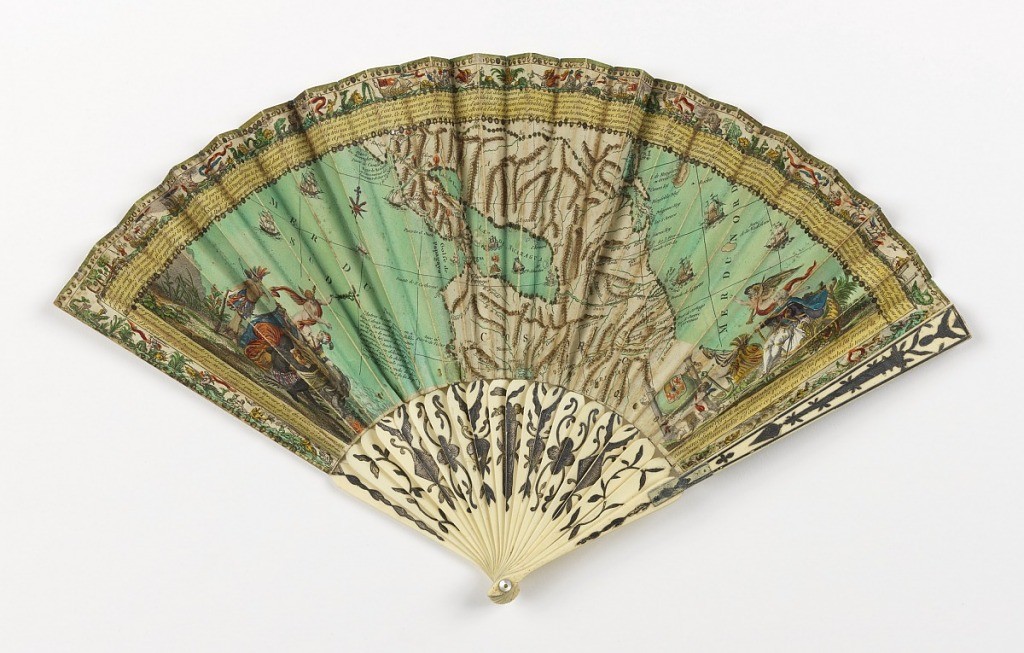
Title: Pleated fan
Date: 1793–1803
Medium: Paper leaf with hand-colored engraving embroidered with metallic spangles, incised bone sticks with applied metallic foil
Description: Guards and sticks: ivory with much engraved, silvered detail.